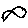
Label: fish